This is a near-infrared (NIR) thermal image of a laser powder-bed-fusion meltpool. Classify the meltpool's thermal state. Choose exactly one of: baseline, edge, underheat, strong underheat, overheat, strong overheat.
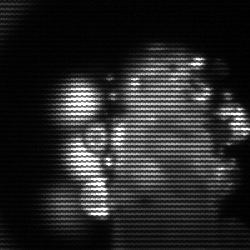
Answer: strong underheat